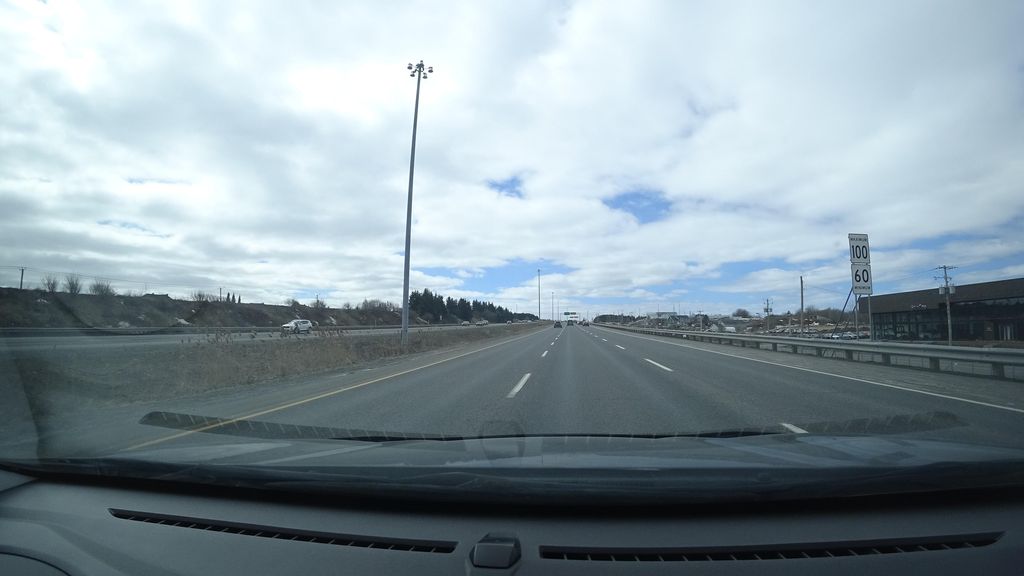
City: quebec_city